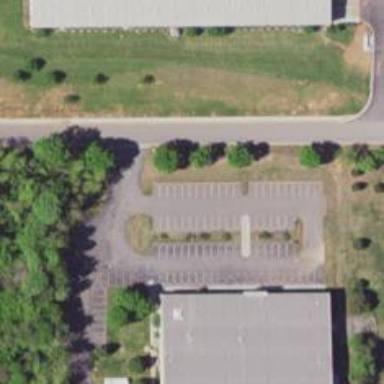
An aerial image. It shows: Parking area with surface.